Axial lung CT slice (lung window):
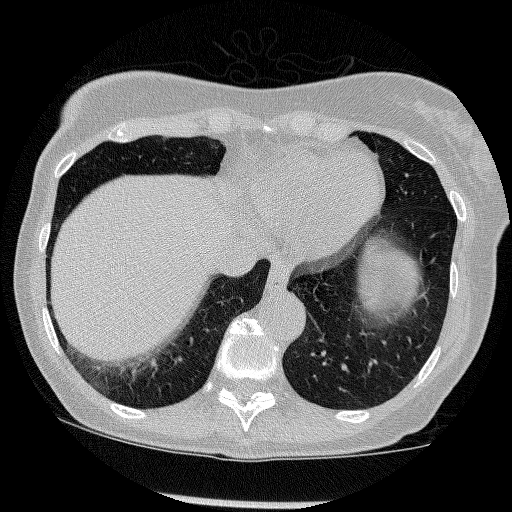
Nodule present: no